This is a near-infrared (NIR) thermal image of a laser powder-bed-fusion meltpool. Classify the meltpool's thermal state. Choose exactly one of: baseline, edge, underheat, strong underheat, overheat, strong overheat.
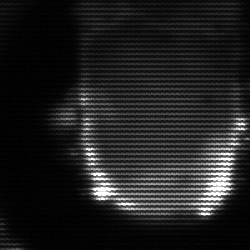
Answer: baseline